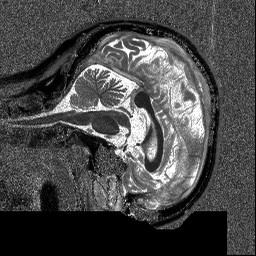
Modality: T1map
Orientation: sagittal
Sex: male